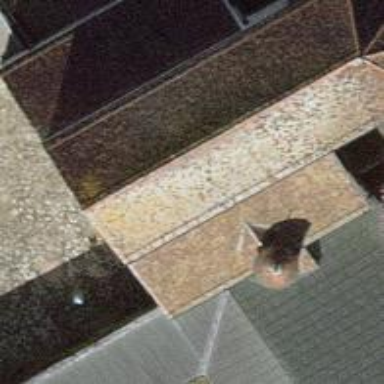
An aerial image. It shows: Beautiful church building.